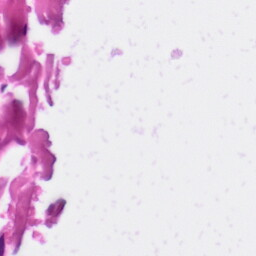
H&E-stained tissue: Skin